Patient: sex M, age 71
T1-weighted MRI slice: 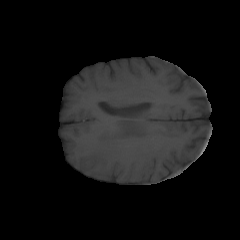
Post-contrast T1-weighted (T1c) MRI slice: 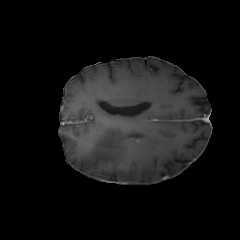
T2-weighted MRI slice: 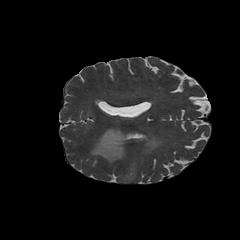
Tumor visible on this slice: yes
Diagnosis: Glioblastoma, IDH-wildtype
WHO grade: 4